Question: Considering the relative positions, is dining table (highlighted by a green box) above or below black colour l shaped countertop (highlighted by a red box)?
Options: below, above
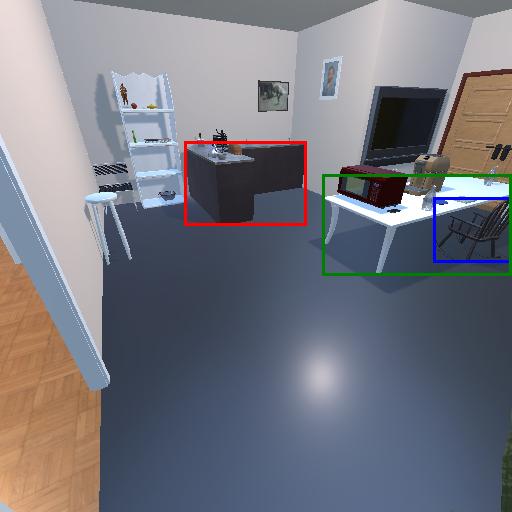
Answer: below